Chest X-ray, PA view. Patient: 54 years old, sex M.
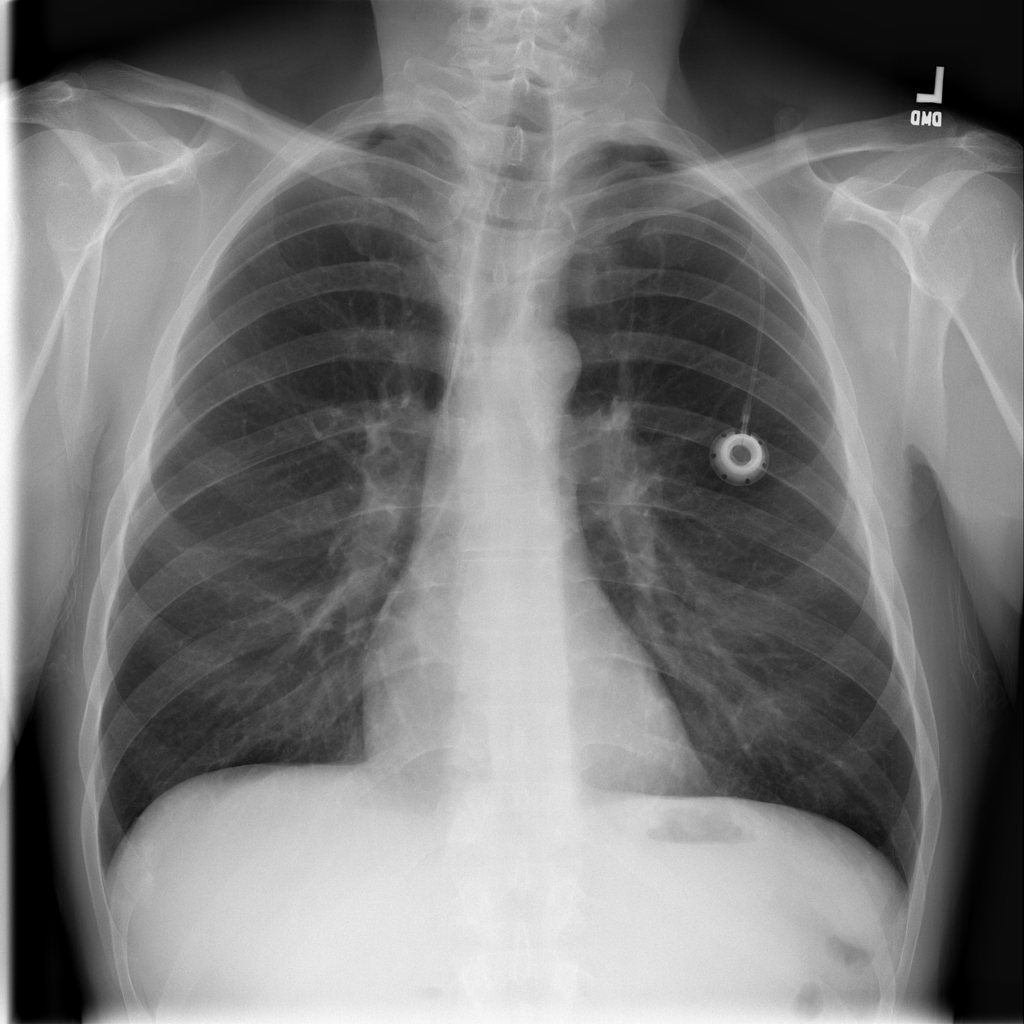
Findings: No Finding